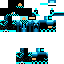
A female skeleton skin with dark skin, wearing brown helmet dressed in a blue armor chest and black pants, featuring a closed mouth.